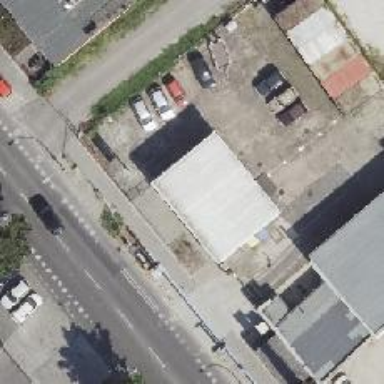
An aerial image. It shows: Shop that sells cars.